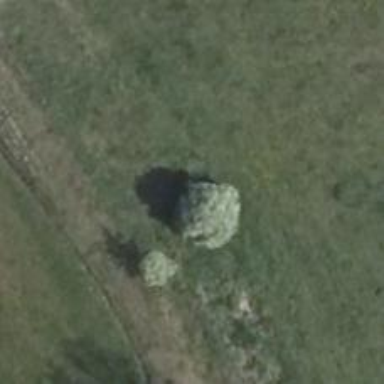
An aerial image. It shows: Deciduous tree with broadleaved leaves.